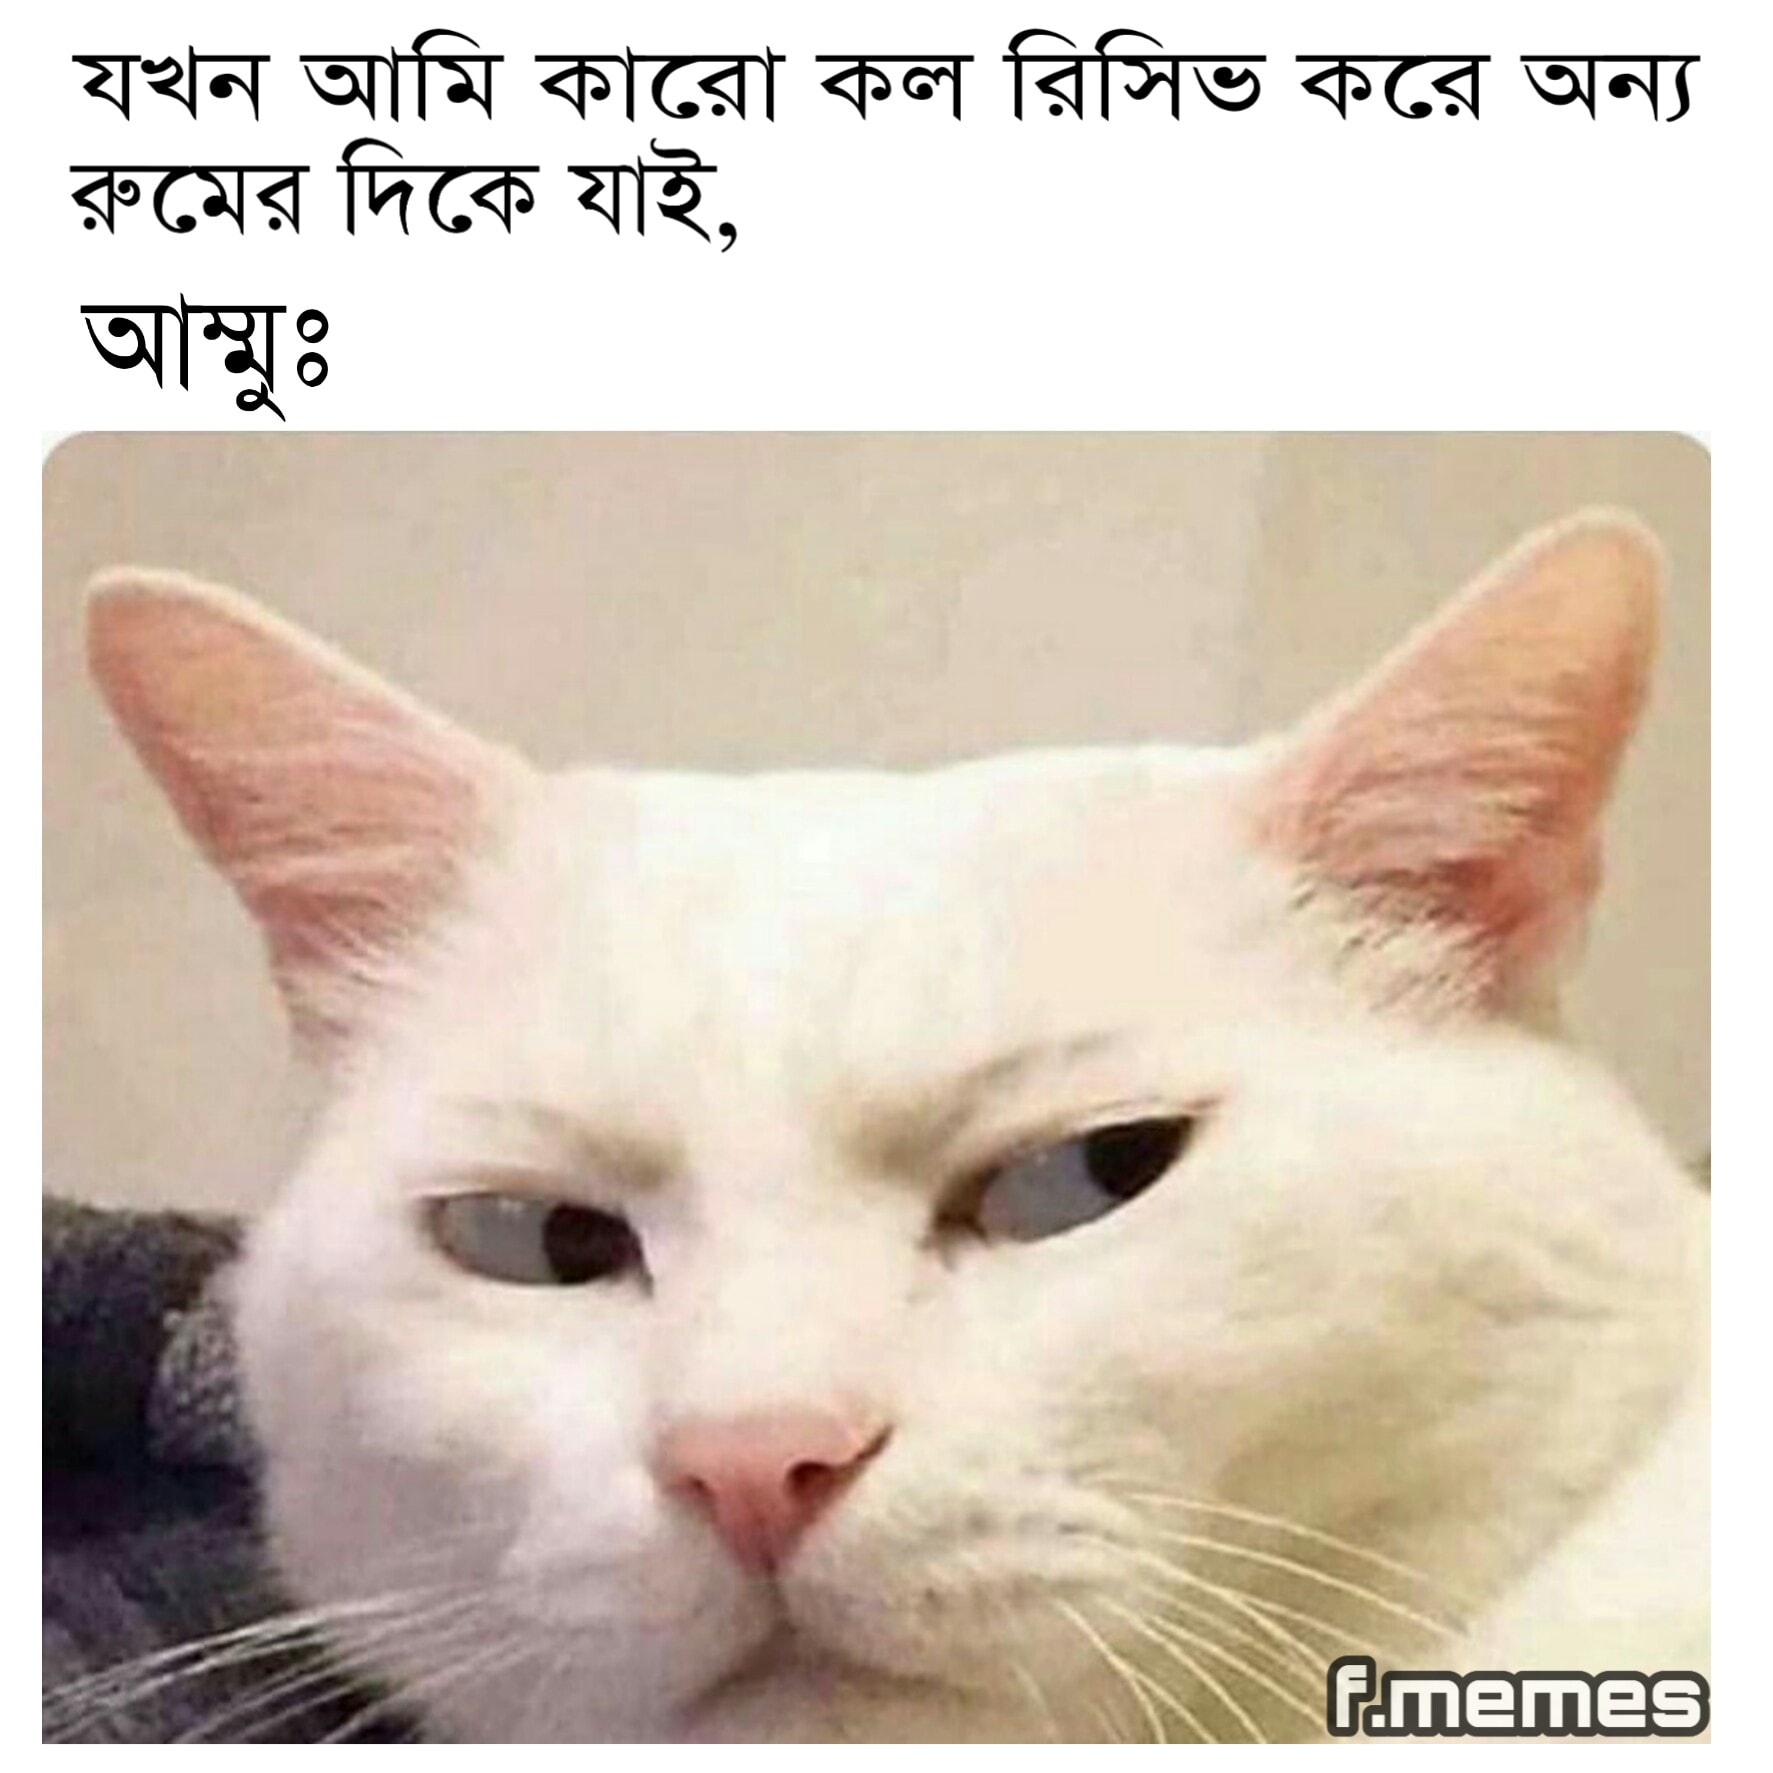
Text: যখন আমি কারো কল রিসিভ করে অন্য রুমের দিকে যাই, আম্মু:
Label: Non Hate